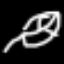
Label: leaf